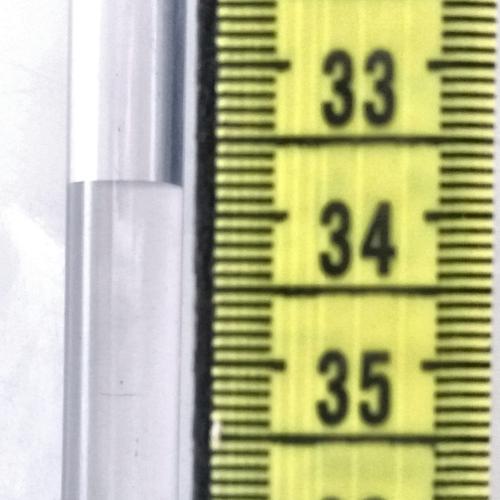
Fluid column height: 33.8 cm